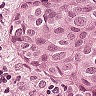
Metastatic tissue present: yes